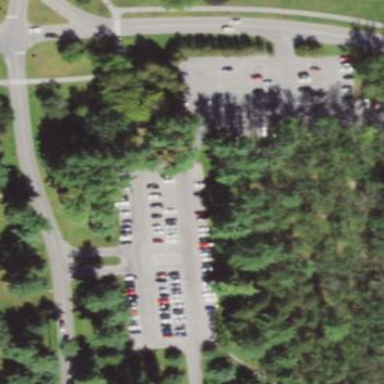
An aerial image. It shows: Parking area with asphalt surface.